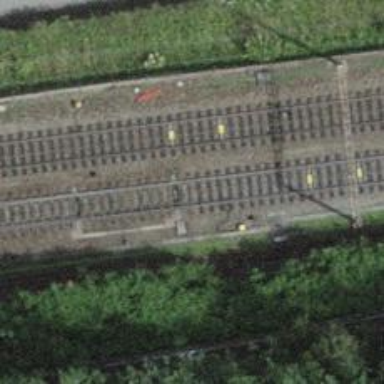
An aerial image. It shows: Railway switch.